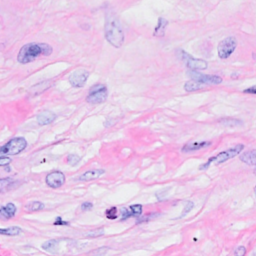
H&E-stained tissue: Breast